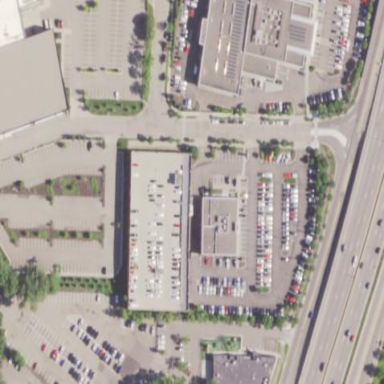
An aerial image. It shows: Retail area.